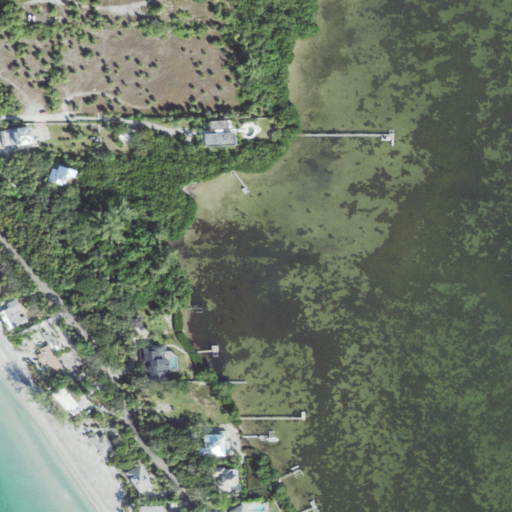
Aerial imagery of island in Florida named Leachs Key containing open water, low intensity development, medium intensity development, high intensity development, open development, evergreen forest, pasture, herbaceous wetlands, and woody wetlands